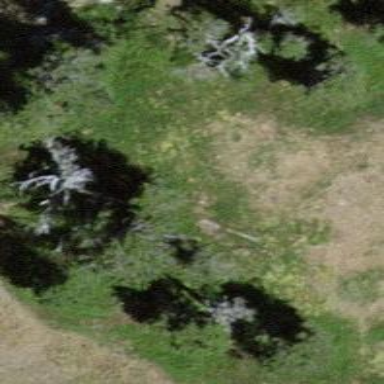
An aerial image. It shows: Patch of scrub vegetation.